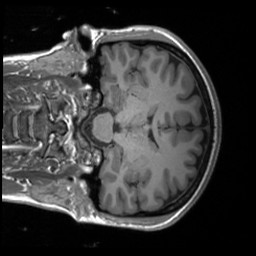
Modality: T1w
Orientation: coronal
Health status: healthy
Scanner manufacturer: siemens
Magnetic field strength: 3 T
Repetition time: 1.9 s
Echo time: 0.00232 s